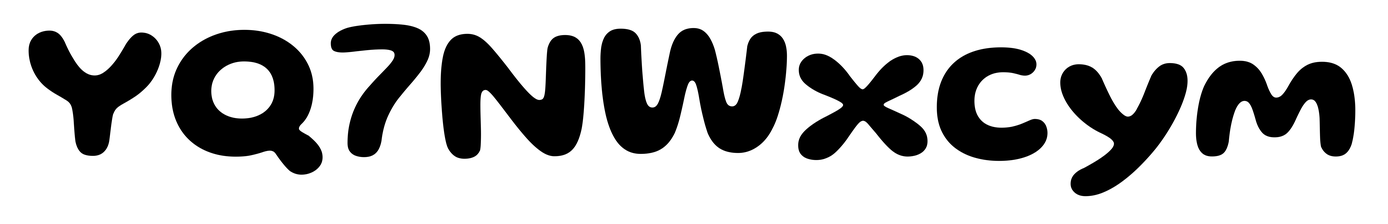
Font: Gluten_SemiBold